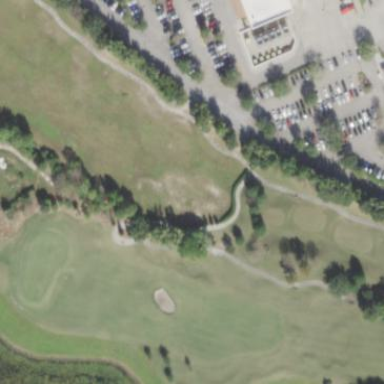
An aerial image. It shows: Golf fairway surrounded by grass.